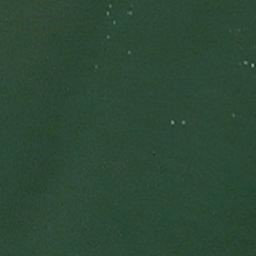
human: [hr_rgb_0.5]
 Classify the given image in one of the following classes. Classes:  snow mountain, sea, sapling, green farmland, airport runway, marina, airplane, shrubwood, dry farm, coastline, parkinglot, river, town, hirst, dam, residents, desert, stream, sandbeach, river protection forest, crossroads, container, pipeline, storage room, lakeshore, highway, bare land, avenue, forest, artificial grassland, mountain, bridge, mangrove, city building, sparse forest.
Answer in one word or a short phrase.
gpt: sea